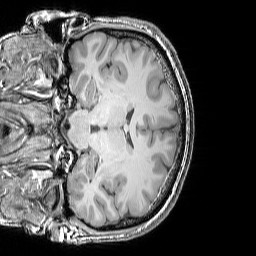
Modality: T1w
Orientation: coronal
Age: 28
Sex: male
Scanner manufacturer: siemens
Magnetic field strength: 3 T
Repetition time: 1.9 s
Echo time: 0.00444 s